Question: My goal is to mask each individual image in a portfolio using 'svg.js' to generate the image mask. I am working with 'svg.js' and a cargo.collective theme.
I wrote some js to generate the '<svg>' tag and wrap a set of images individually, this works fine however '' tags do not render inside of '<svg></svg>'
To get around this problem I am using svg.js to generate a seperate '' tag. This is where my problem lies - I can't seem to get transfer the source in '' to the new '' tag created in 'svg.js' My best efforts returned [object Object] in the '' href.
I would like to get the images to render inside the '<svg>' tags so i can apply the mask to them irrespective of what image is actually in the container.
## HTML
'''
<svg class="thumb_image" id="drawing" xmlns="http://www.w3.org/2000/svg" version="1.1" width="100%" height="100%" xmlns:xlink="http://www.w3.org/1999/xlink">
<image id="SvgjsImage1005" width="0" height="0">
<image class="imgclip" src="http://payload280.cargocollective.com/1/16/5<PHONE>/prt_275x242_1403202556_2x.jpg" width="275" height="242" data-hi-res="http://payload280.cargocollective.com/1/16/5<PHONE>/prt_275x242_1403202556_2x.jpg">
<defs id="SvgjsDefs1000">
<polygon id="SvgjsPolygon1006" points="0,0 275,50 0,270" fill="#f2f0ce" stroke-width="0"></polygon>
</defs>
</svg>
'''

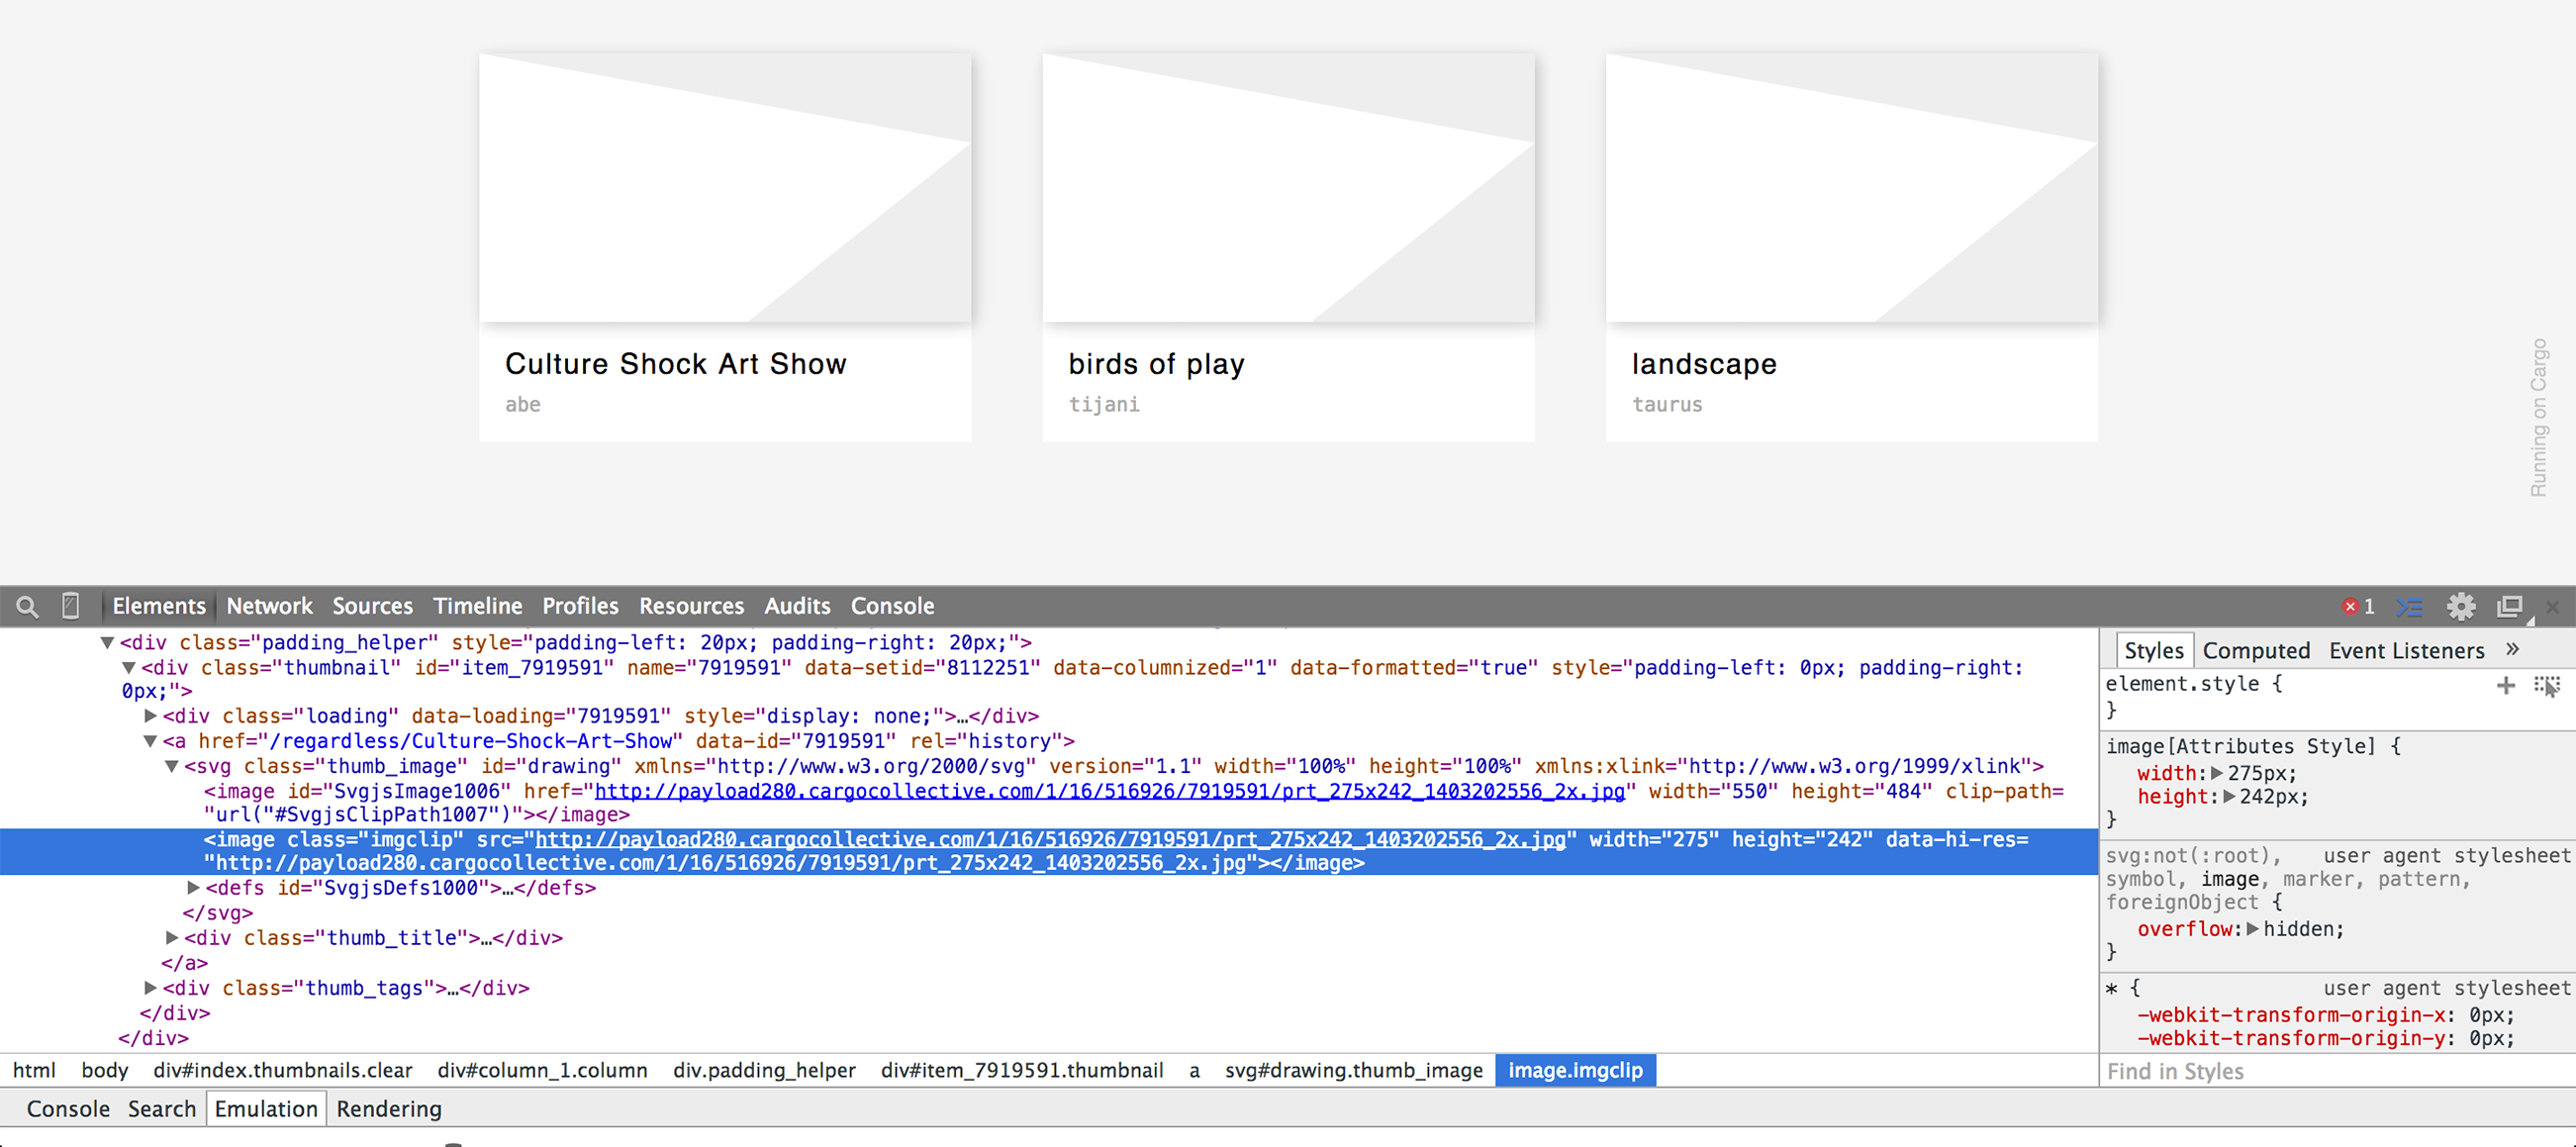
Answer: I hope I understand what you want to do, but the fiddle example you give is bad. There is an plugin in svg.js which lets you absorb existing SVG:s in svg.js, <URL>. You need to use that in your example. However, your svg is so simple so it might be better to create it from scratch. So instead of including broken SVG:s to your dom, you can generate an javascript array on the server side and use that to generate your SVG:s.
'''
var imageSrc = ['http://placekitten.com/g/200/300', 'http://placekitten.com/g/200/300'];
//get SVG target
var target = $("#target");
// Create SVG:s
imageSrc.forEach(function (src) {
// create a wrapper div for the SVG element
var svgWrapper = $('<div>').appendTo(target);
// Create the SVG, please note that we need the native DOM node
// That is why [0] is used
var draw = SVG(svgWrapper[0]).size(300, 200);
// draw the image
var image = draw.image(src);
//polygon image mask
var polygon = draw.polygon('0,0 275,50 0,270').fill('#f2f0ce').stroke({
width: 0
});
// create the mask
image.maskWith(polygon);
});
'''
Example: <URL>
If you are generating the page on server side and you don't need to continue to manipulate the SVG:s I would just generate the SVG:s there. In that case they would look like this.
'''
<svg xmlns="http://www.w3.org/2000/svg" version="1.1" width="0" height="0" xmlns:xlink="http://www.w3.org/1999/xlink">
<defs>
<mask id="mask">
<polygon points="0,0 275,50 0,270" fill="#f2f0ce" stroke-width="0"></polygon>
</mask>
</defs>
</svg>
<svg xmlns="http://www.w3.org/2000/svg" version="1.1" width="300" height="200" xmlns:xlink="http://www.w3.org/1999/xlink">
<image xlink:href="http://placekitten.com/g/200/300" width="200" height="300" mask="url(#mask)">
</svg>
<svg xmlns="http://www.w3.org/2000/svg" version="1.1" width="300" height="200" xmlns:xlink="http://www.w3.org/1999/xlink">
<image xlink:href="http://placekitten.com/g/200/300" width="200" height="300" mask="url(#mask)">
</svg>
'''
The first SVG is not visible, and only contains the mask, the two last SVG:s only contains the image and a reference to the mask in the first SVG.
Example: <URL>
Please note that it is not 'src' attribute in SVG:s, it's 'xlink:href' like in the example above.